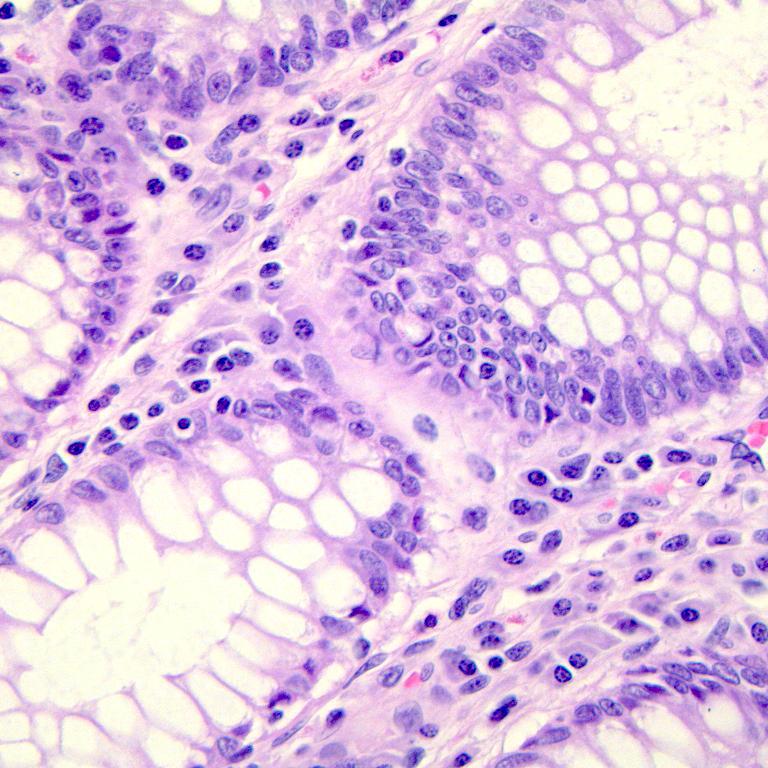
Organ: colon
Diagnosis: benign